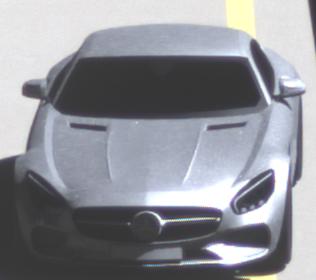
Make: Mercedes-Benz
Model: AMG GT Coupé
Detailed model: AMG GT (190) Coupé
Model produced from: 2014/10
Model produced until: 2017/01
Doors: 2
Color: white
Road condition: dry road
Daytime: midday
Contrast: high contrast